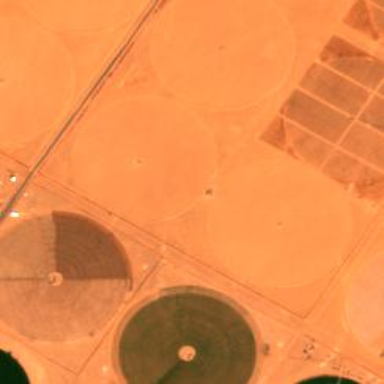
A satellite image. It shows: Irrigation pivot.